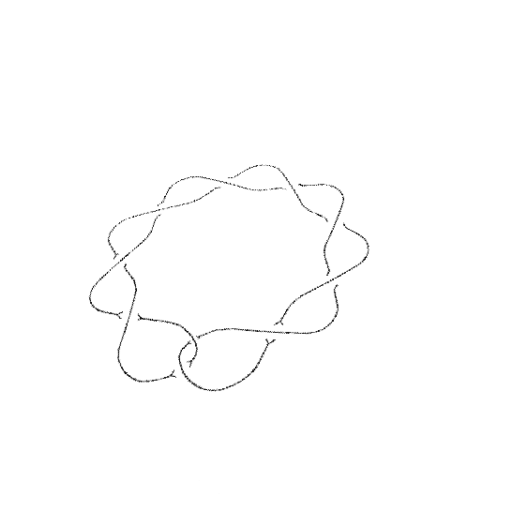
Crossing number: 10